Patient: sex M, age 67
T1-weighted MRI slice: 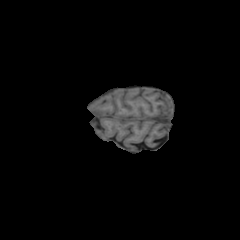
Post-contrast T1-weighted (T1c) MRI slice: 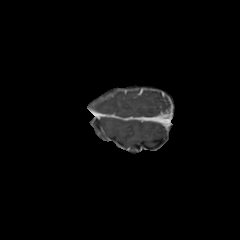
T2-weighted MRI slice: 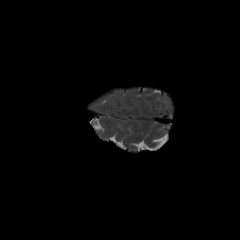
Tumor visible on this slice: no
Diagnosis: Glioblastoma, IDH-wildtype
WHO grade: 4